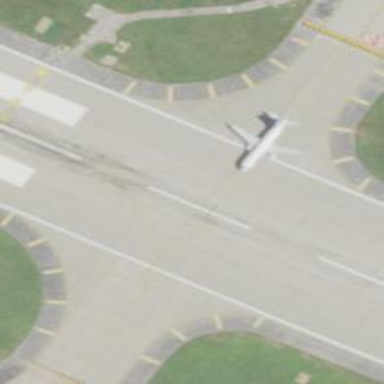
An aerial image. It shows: Image of taxiway at airport.